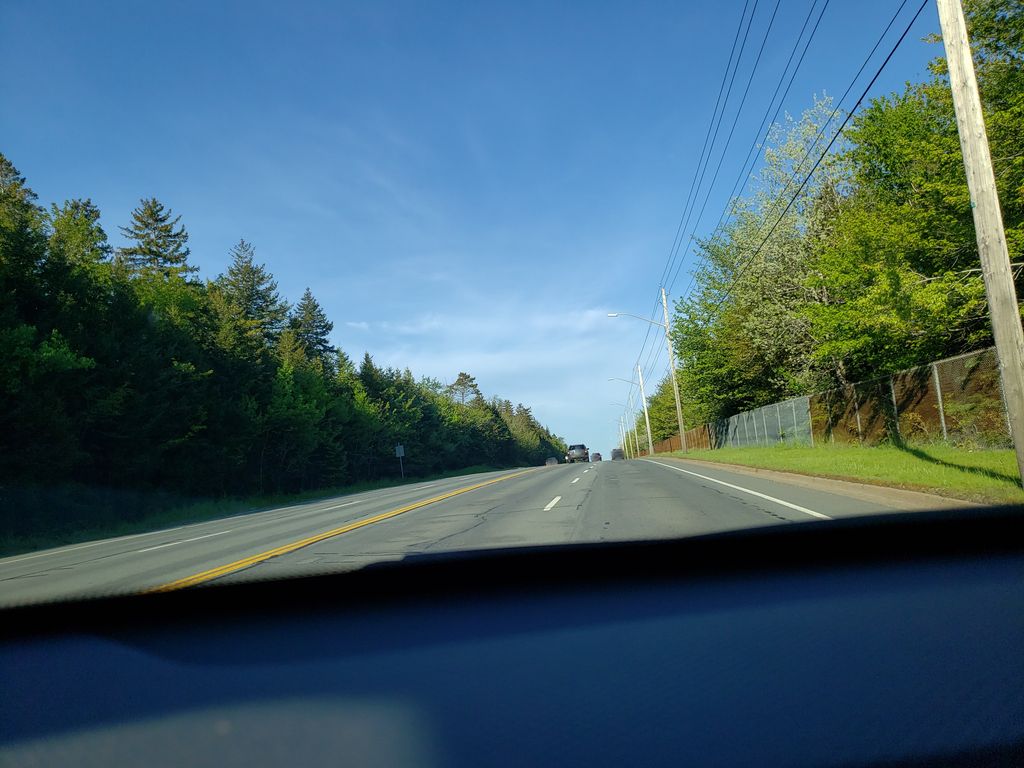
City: halifax